Field crop: maize
Growth stage: 1
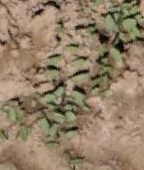
Species: convolvulus